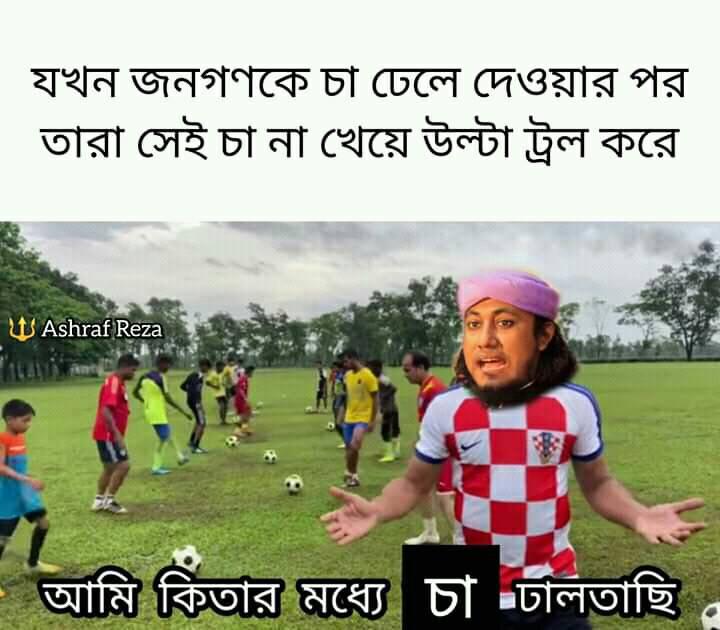
Caption: যখন জনগণকে চা ঢেলে দেওয়ার পর তারা সেই চা না খেয়ে উল্টা ট্রল করে     আমি কিতার মধ্যে  চা ঢালতাছি
Label: hate